Question: How do I display Czech characters in graph title?
Example:
'''
plot(rnorm(100),main="Zlutoucky kun, upenlive pel ody")
'''
Results in:

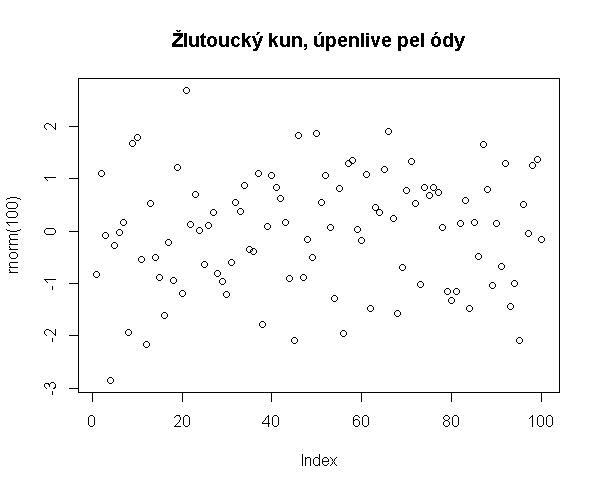
Answer: Based on the answer <URL> I have used hex codes instead of writing text directly.
For example to get 'Zlutoucky' you have to write:
'paste("Z","lu","t","ou","c","ky",sep="")'
List of Czech characters and their hex codes (taken from Wikipedia)
'''
znak hex
A U+00C1
C U+010C
D U+010E
E U+00C9
E U+011A
I U+00CD
N U+0147
O U+00D3
R U+0158
S U+0160
T U+0164
U U+00DA
U U+016E
Y U+00DD
Z U+017D
a U+00E1
c U+010D
d U+010F
e U+00E9
e U+011B
i U+00ED
n U+0148
o U+00F3
r U+0159
s U+0161
t U+0165
u U+00FA
u U+016F
y U+00FD
z U+017E
'''